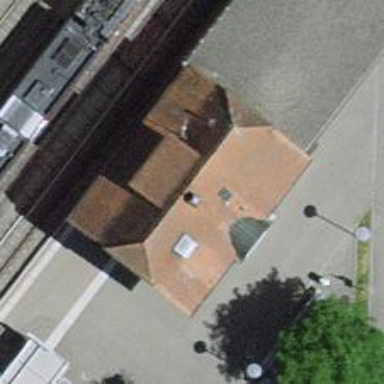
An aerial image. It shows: Station for public transport and railway.